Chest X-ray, PA view. Patient: 59 years old, sex M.
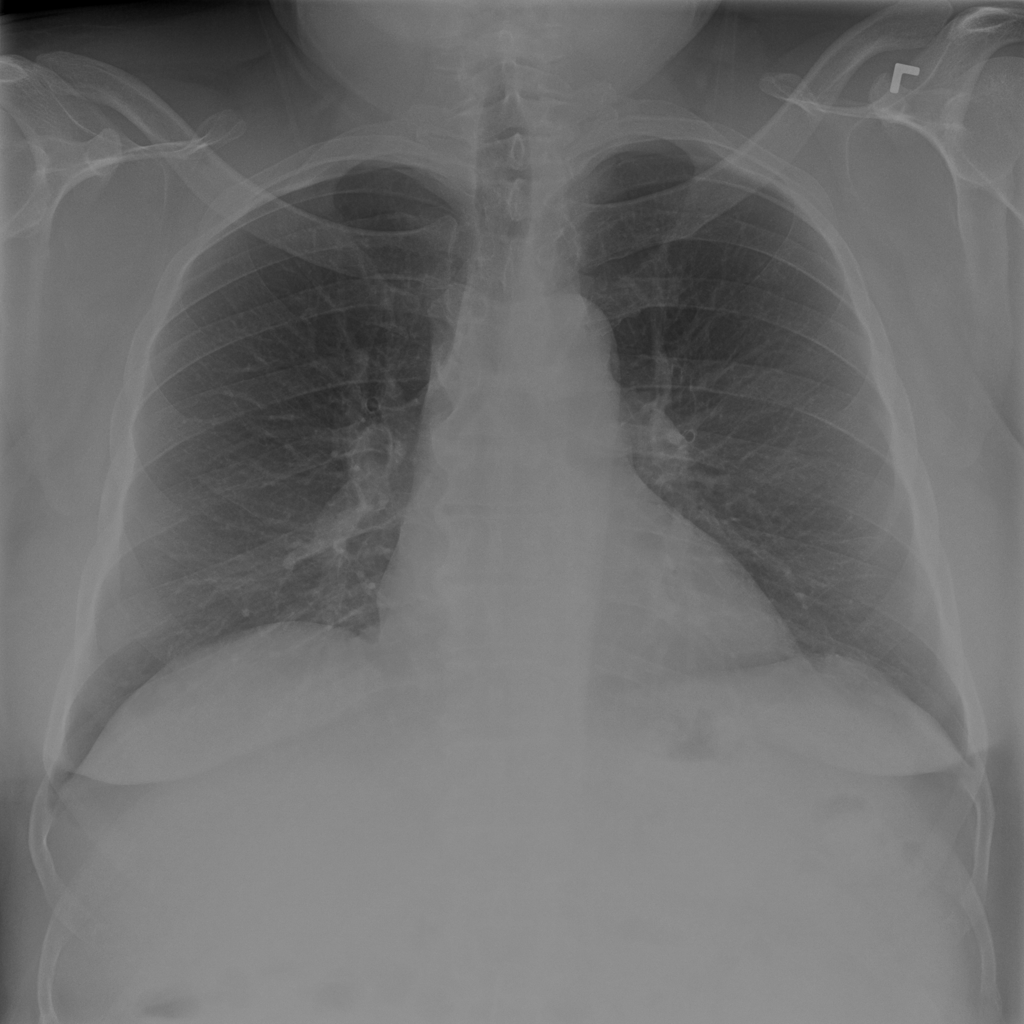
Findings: No Finding